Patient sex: F
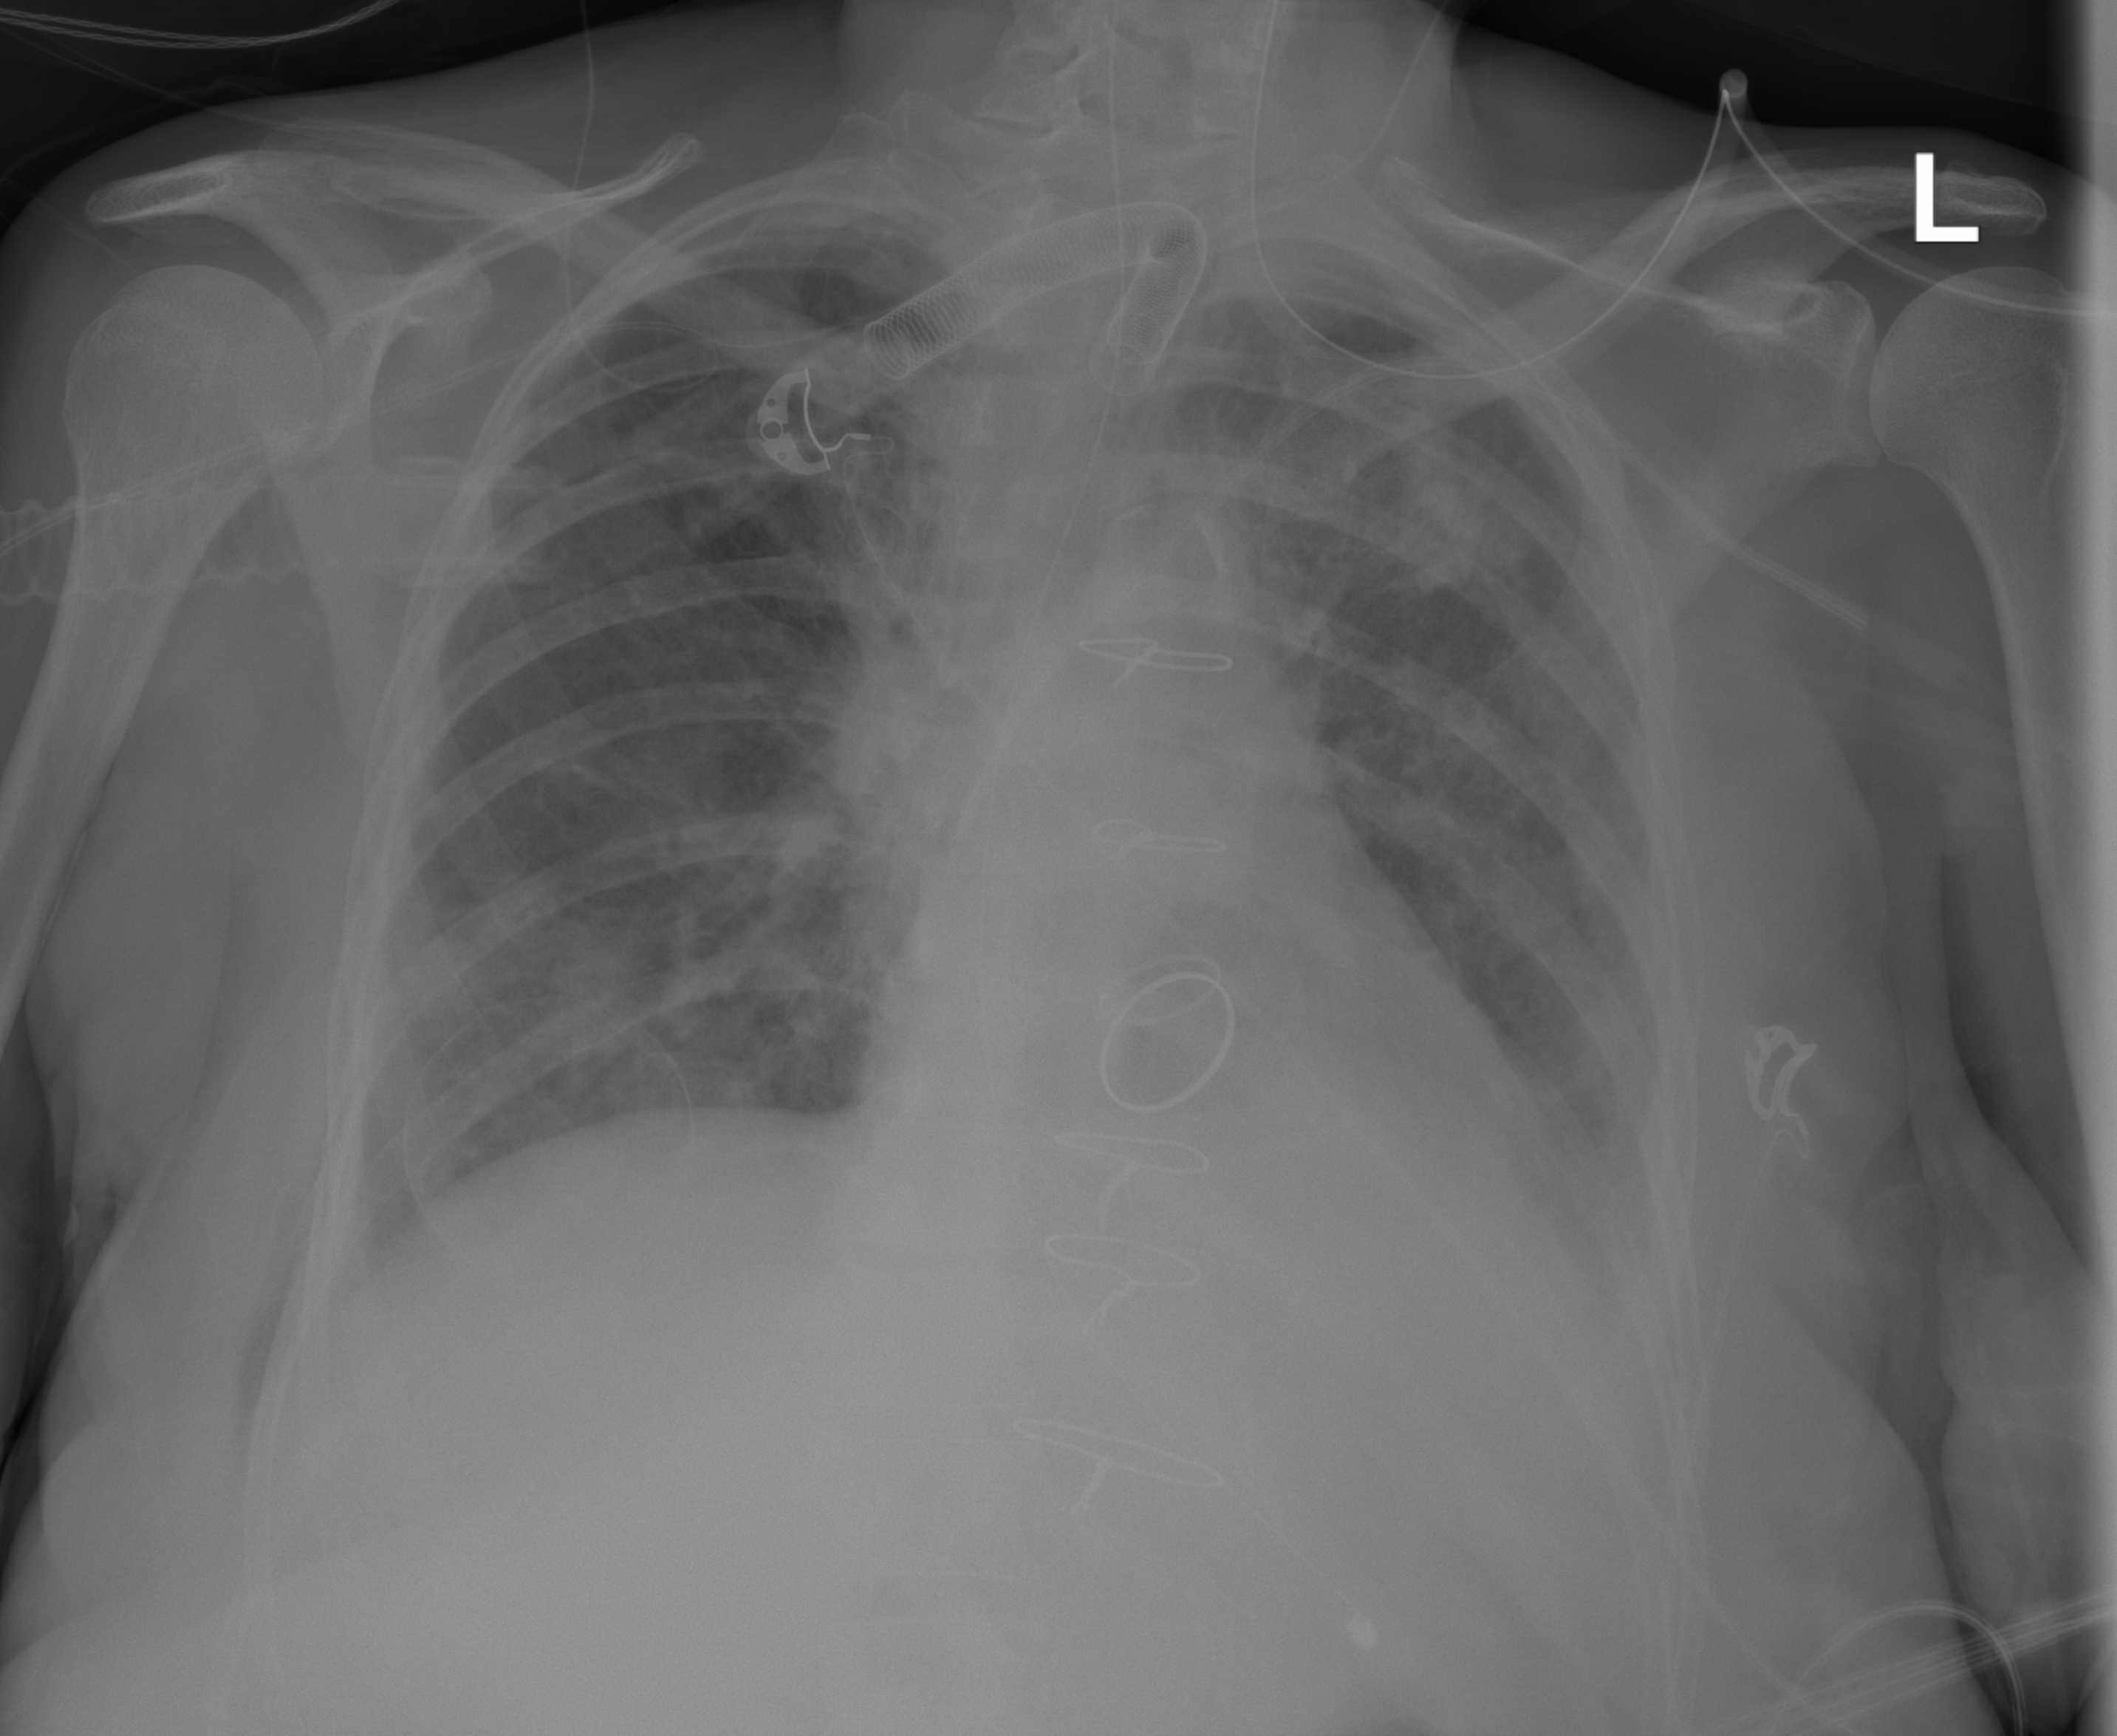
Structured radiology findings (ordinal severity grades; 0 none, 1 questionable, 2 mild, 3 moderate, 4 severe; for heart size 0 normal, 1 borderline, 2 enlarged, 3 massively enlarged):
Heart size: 0
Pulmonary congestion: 2
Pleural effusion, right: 0
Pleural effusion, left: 2
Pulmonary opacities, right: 2
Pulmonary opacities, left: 2
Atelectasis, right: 2
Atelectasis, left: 2